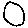
Label: circle